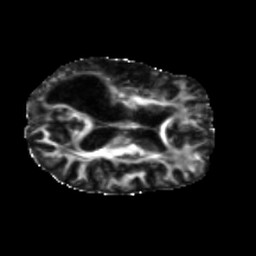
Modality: FA
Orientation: axial
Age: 65
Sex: female
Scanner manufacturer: siemens
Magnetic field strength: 3 T
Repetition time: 5.25 s
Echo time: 0.08 s